Aerial crown-view tile of a tropical tree (Barro Colorado Island, Panama), acquired 20250818:
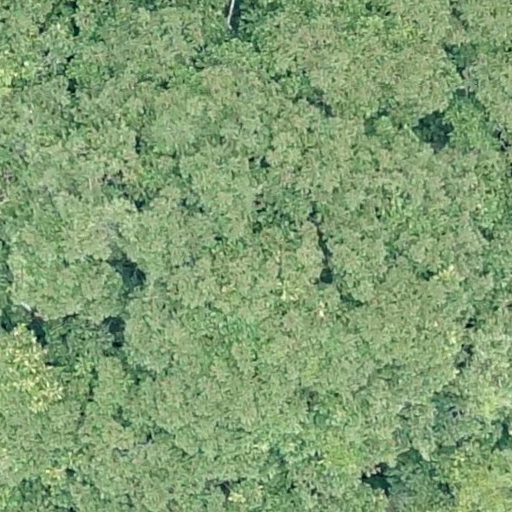
Species: Dipteryx oleifera
GBIF accepted scientific name: Dipteryx oleifera
Crown area: 730.278 m²